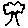
Label: tree